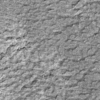
Label: not_dusty